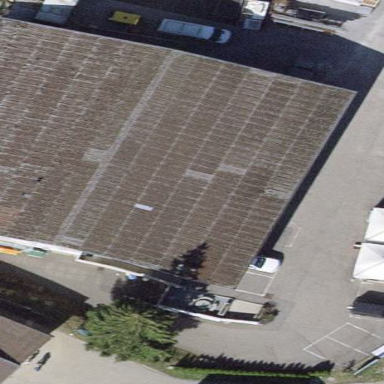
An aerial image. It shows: Industrial building.